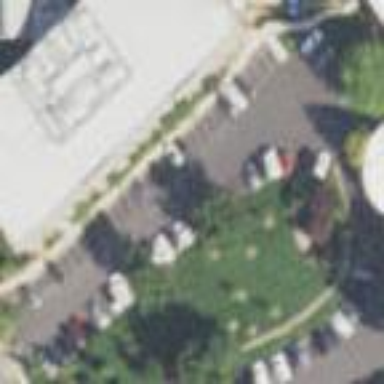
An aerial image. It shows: Parking area with surface.